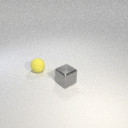
small yellow rubber sphere to the left of small gray metal cube